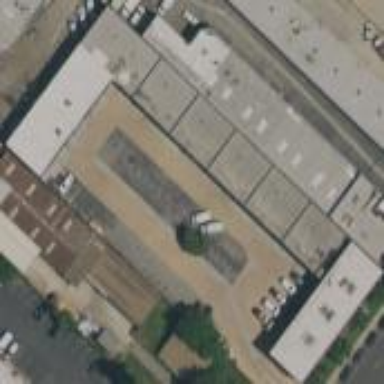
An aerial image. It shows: Industrial building.